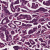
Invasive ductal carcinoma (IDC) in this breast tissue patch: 1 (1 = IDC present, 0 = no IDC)